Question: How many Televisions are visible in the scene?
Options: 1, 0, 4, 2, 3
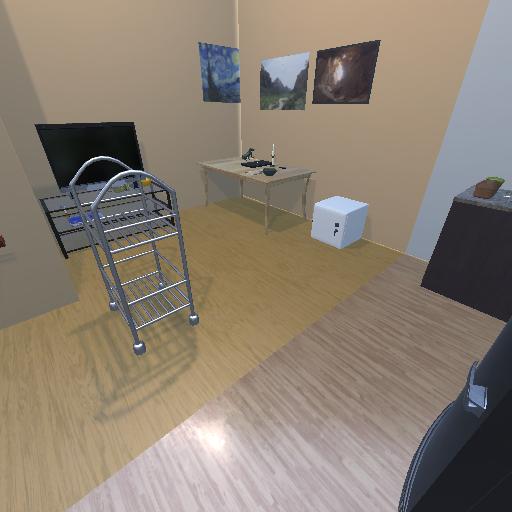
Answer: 1